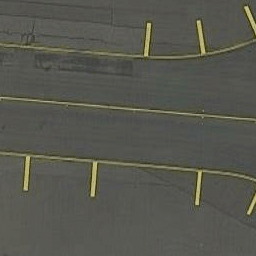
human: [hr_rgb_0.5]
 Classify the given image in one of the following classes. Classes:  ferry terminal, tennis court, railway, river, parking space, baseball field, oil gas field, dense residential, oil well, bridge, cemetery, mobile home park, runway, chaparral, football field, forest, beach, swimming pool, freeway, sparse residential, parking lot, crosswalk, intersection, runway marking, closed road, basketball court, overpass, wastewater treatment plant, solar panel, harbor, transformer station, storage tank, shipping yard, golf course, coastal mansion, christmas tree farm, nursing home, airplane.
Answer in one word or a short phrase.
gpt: runway marking